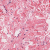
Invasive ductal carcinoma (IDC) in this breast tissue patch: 0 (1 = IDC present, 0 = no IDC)